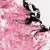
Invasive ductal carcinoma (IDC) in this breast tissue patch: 0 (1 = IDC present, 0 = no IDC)